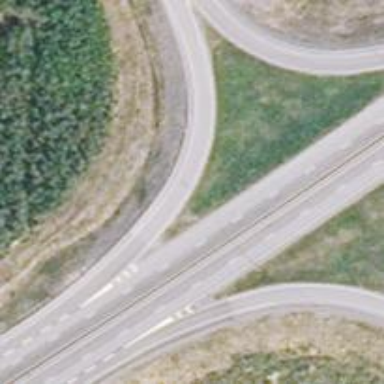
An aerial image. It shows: Tertiary trunk link highway.